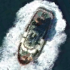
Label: civil